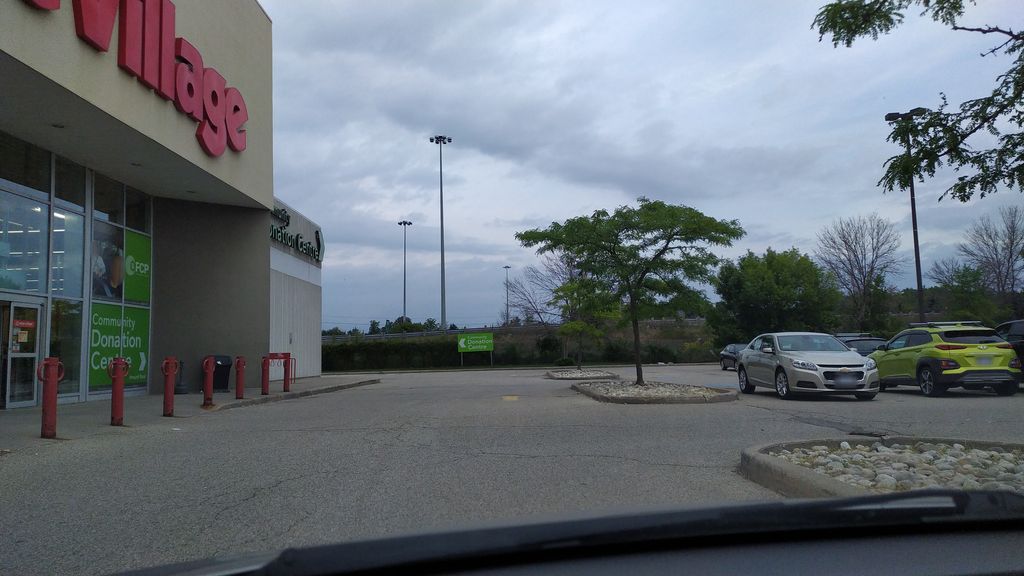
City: kitchener-waterloo